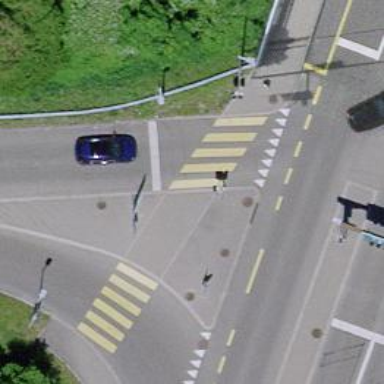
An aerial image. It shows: Road with traffic signals controlling the flow of traffic.